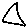
Label: triangle